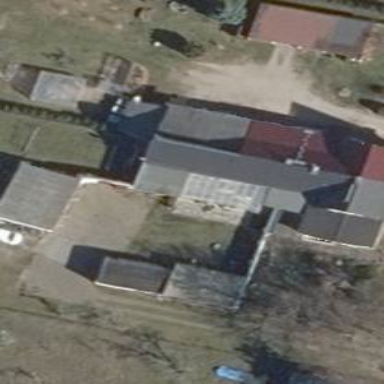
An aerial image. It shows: Part of building.